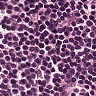
Metastatic tissue present: no